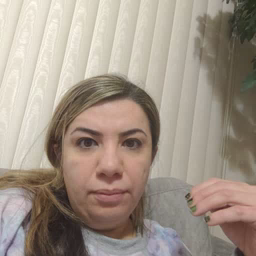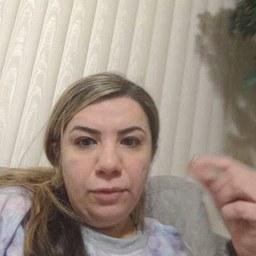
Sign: green